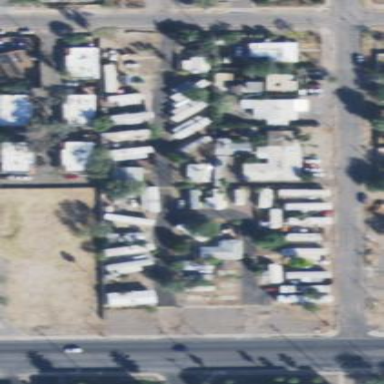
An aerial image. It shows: Residential area designated as trailer park.